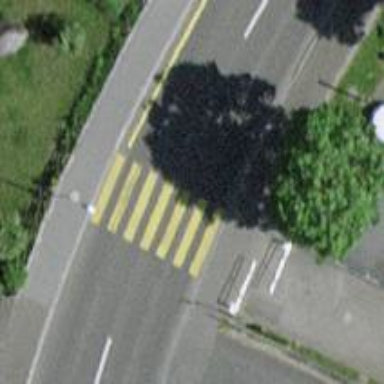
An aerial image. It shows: Marked road crossing with visible crossing markings.